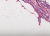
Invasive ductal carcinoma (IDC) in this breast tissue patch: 0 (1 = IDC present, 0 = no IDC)